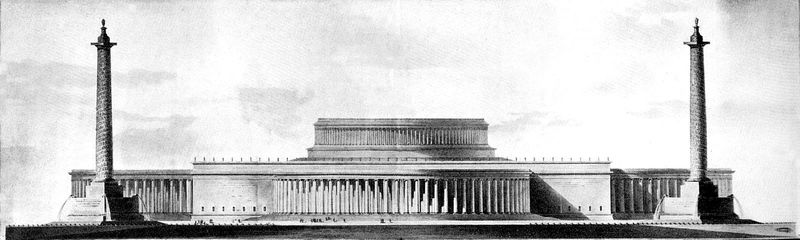
Titel: Entwurf eines Museums von Boullée
Künstler: Etienne-Louis Boullée
Schlagwörter: himmel, schatten, wolken, menschen, grau, straße, säulen, zeichnung, gebäude, haus, architektur, sockel, theater, rund, platz, treppe, arena, halle, hitler, türme, groß, schwarz weiß, entwurf, halbrund, obelisk, plan, obelsik, tempel, bau, germania, säulenhalle, maßstab, fasade, obelisken, stelen, kolumnen, auszeichnung, säueln